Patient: sex M, age 71
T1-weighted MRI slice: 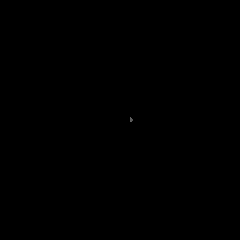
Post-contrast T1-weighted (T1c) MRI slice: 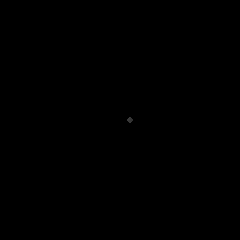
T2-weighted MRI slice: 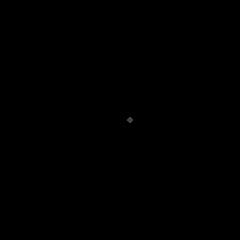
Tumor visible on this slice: no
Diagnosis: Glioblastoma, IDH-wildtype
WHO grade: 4